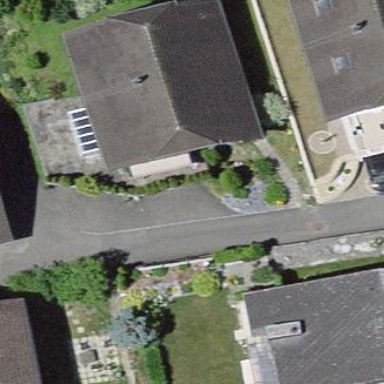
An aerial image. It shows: Building with tile roof.